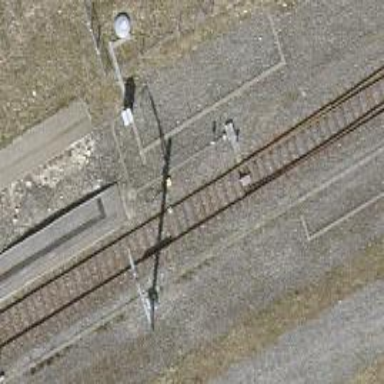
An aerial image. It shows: Railway switch.